Question: In my application I read the address details from a SQLite database & display the result in a textview.
- 41 South Station Road,'
' Colchester, '
' CO1 1RQ
But the next line using '
' is not working. It prints directly '
' in the textview.

From <URL>
41 South Station Road,"\n" Colchester, "\n" CO1 1RQ
41 South Station Road,"
" Colchester, "
" CO1 1RQ
41 South Station Road,
Colchester,
CO1 1RQ
All of the above are not working.
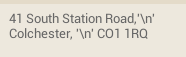
Answer: this code solve my problem..
'''
string = string.replace("\
", System.getProperty("line.separator"));
'''
reference - <URL>
thanks to @Robert